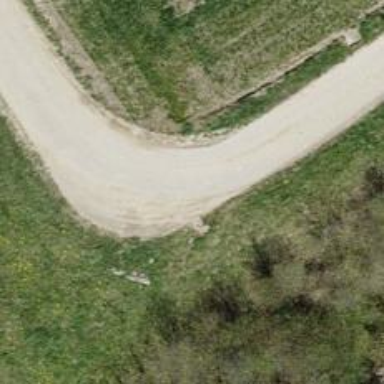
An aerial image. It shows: Well-maintained track road with grade 1 tracktype.